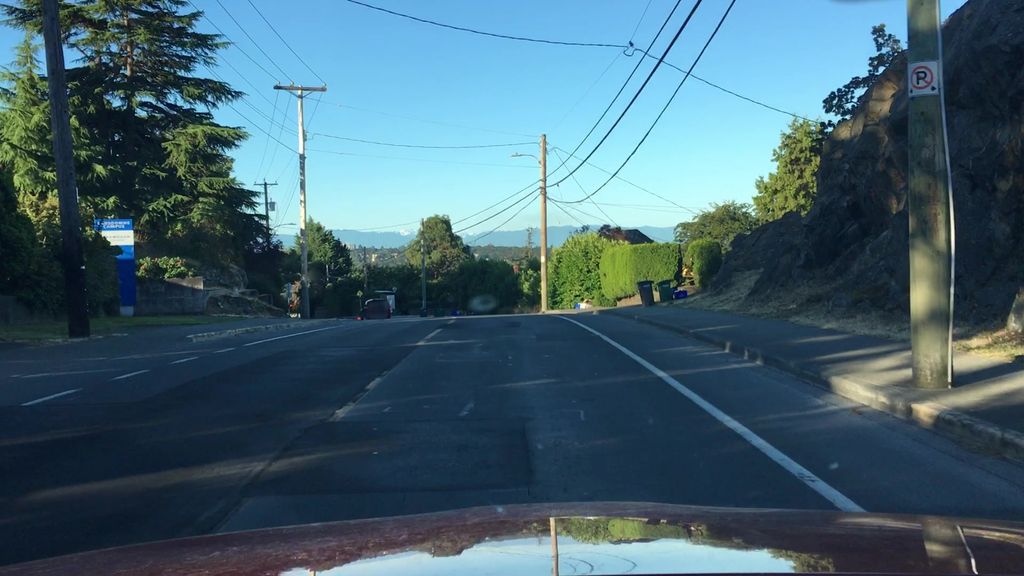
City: victoria